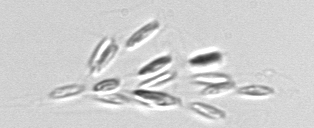
Label: Dinobryon